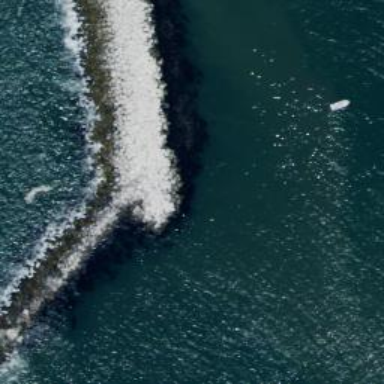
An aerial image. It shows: Breakwater structure.